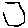
Label: hexagon